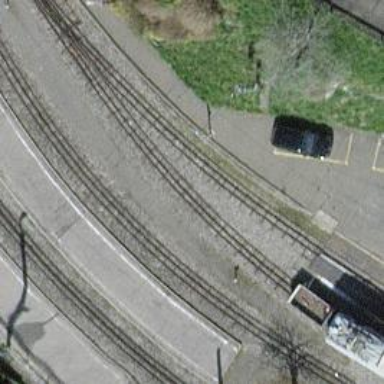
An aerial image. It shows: Narrow-gauge railway siding with electrified contact lines. It consists of one track.